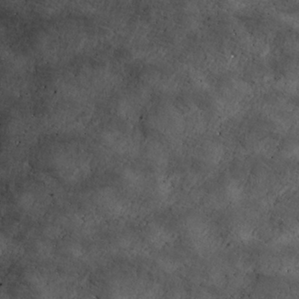
Label: non_frost